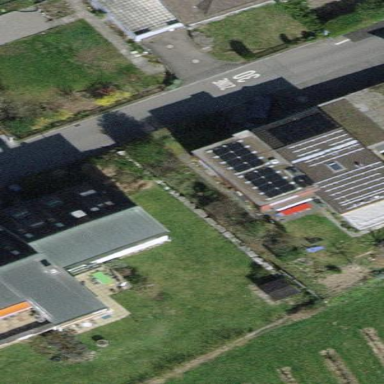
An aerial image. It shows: Detached building.